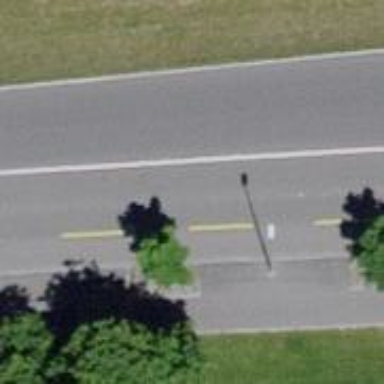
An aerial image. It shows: Secondary road with asphalt surface and dedicated cycle lane.